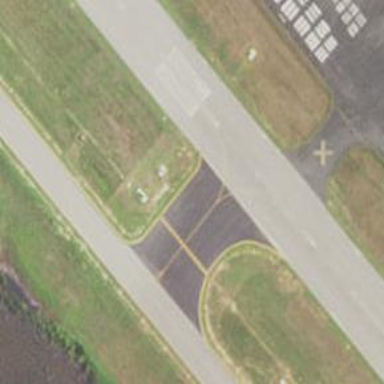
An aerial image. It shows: Runway surface made of asphalt at airport.